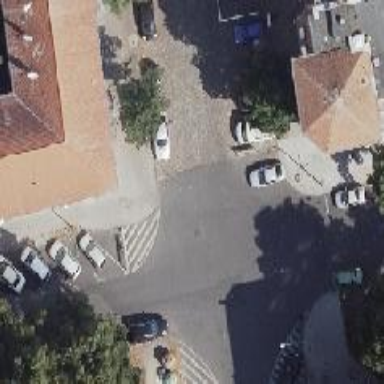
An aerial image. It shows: Residential road with parking lane on both sides.